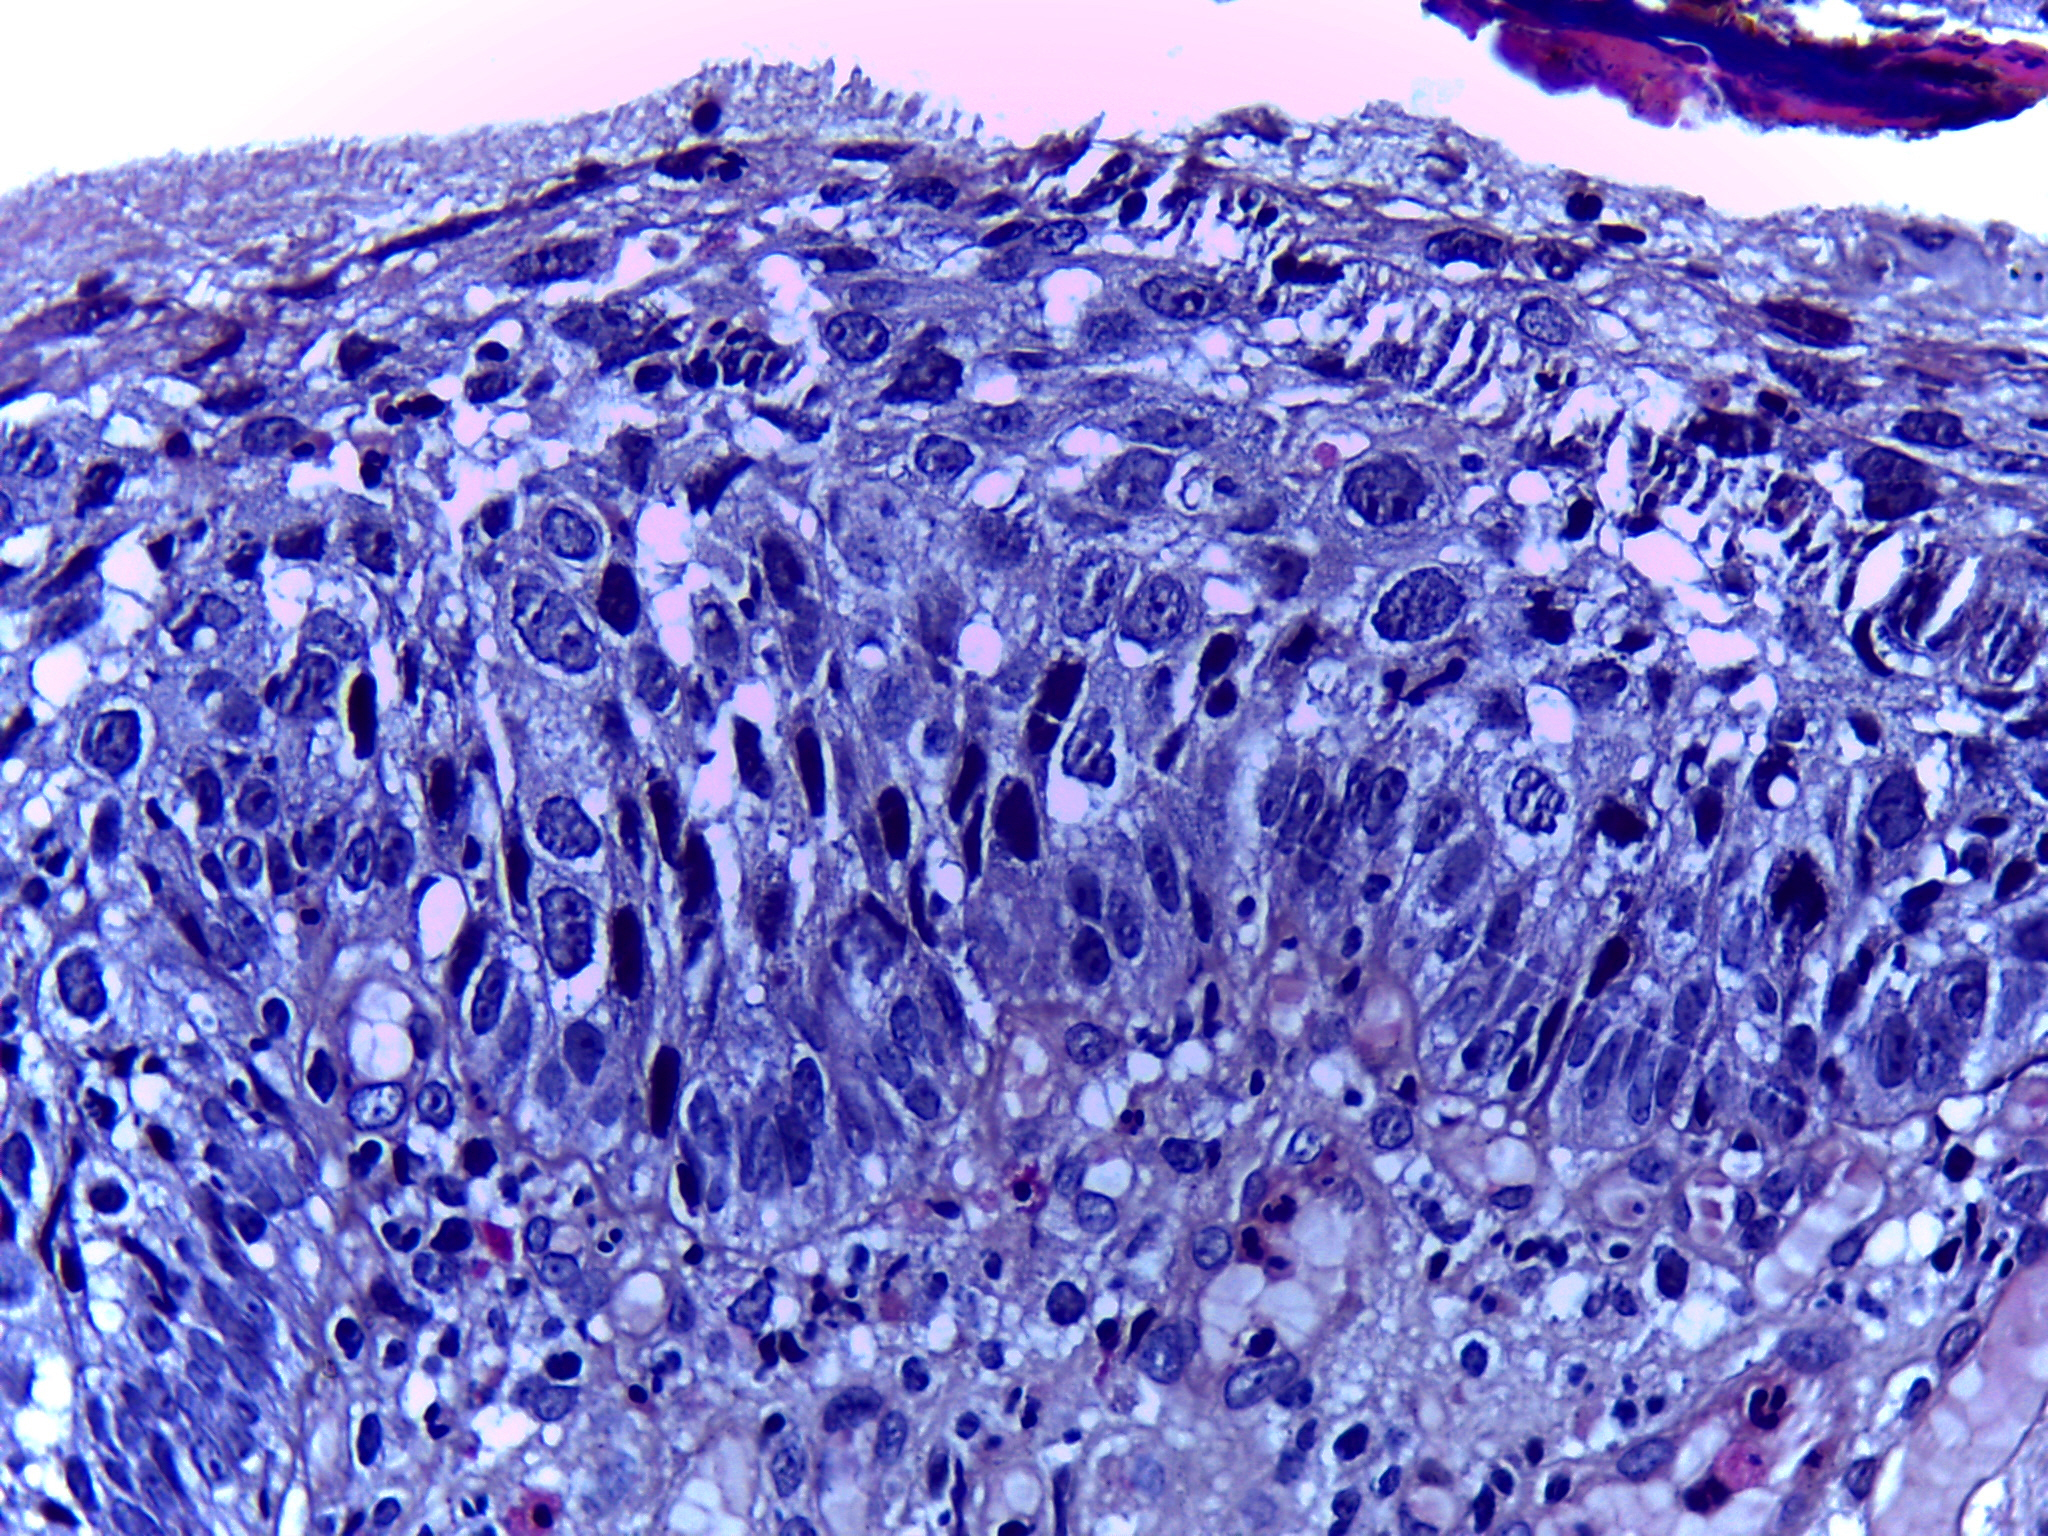
Diagnosis: OSCC